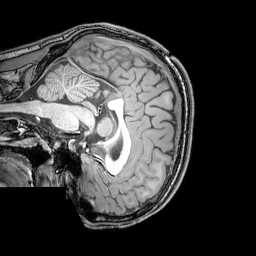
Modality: T1w
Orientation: sagittal
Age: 20
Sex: male
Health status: healthy
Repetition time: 0.081 s
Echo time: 0.037 s